Question: I'm using Netbeans 8 and I've activated the Java Me and installed the platform. But when I click run project I see this window:

Where is phone emulator with the GUI view and how can I get it?
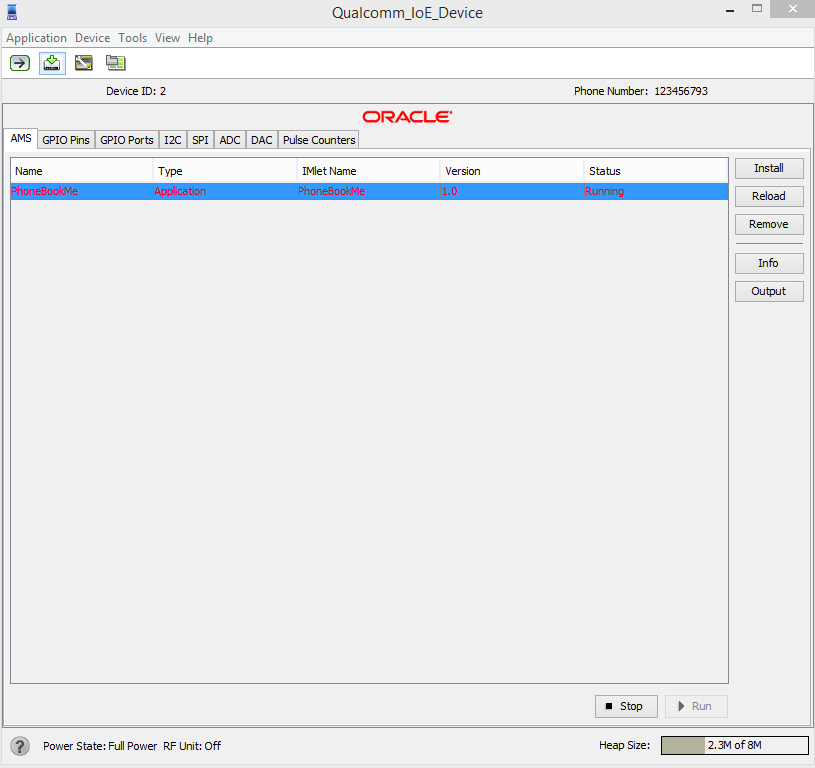
Answer: According to <URL> is not available on any bundle.
I downloaded the Java SE version and went on Tools .. Plugins .. Available. There I found Java ME plugins. After install, unfortunately the New Project wizard only showed Java ME Embedded option. I believe this is what happened with you. Be sure to check the Visual Mobile Designer (Mobility category) this will add the options to Java ME projects.
But you still need to add Java ME Platform manually... Download it <URL>. Then go to Tools .. Java Platforms .. Add Platform .. Java ME CLDC .. Selected the folder where you installed the SDK.